Aerial crown-view tile of a tropical tree (Barro Colorado Island, Panama), acquired 20240918:
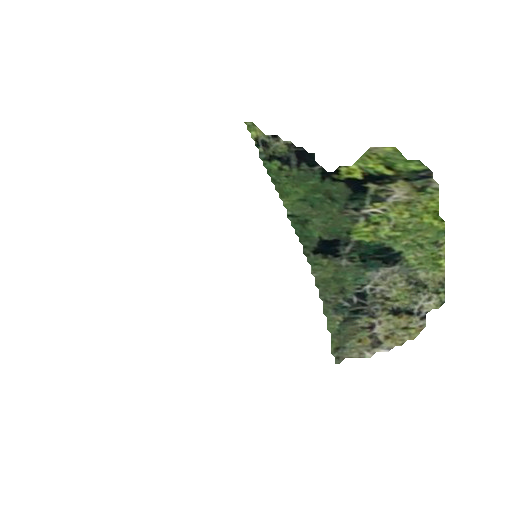
Species: Jacaranda copaia
GBIF accepted scientific name: Jacaranda copaia
Crown area: 120.321 m²